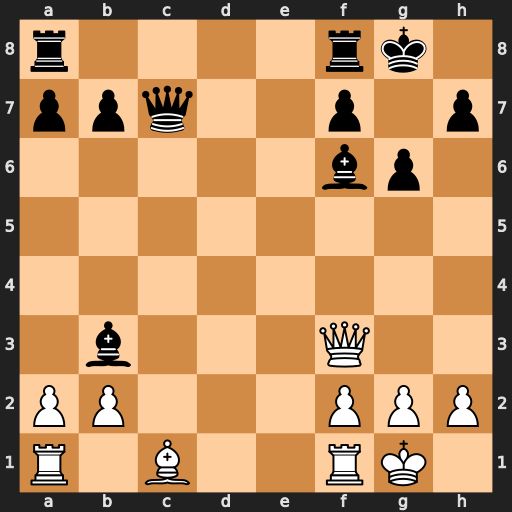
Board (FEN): r4rk1/ppq2p1p/5bp1/8/8/1b3Q2/PP3PPP/R1B2RK1
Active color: w
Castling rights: -
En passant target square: -
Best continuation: Qxf6 Qb6 Qc3 Bd5 Bh6 f6 Bxf8